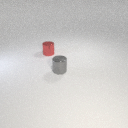
small red metal cylinder to the left of small gray metal cylinder